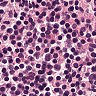
Metastatic tissue present: no